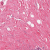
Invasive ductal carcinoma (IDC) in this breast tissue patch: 0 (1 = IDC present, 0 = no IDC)